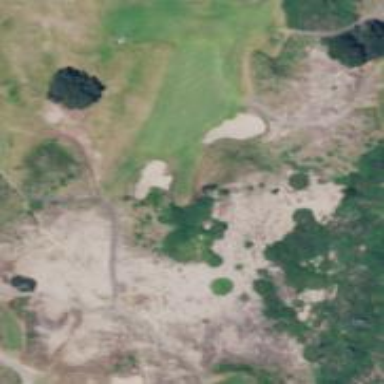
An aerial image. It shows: Golf bunker filled with natural sand.